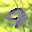
Label: 9